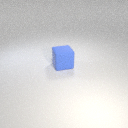
large blue rubber cube